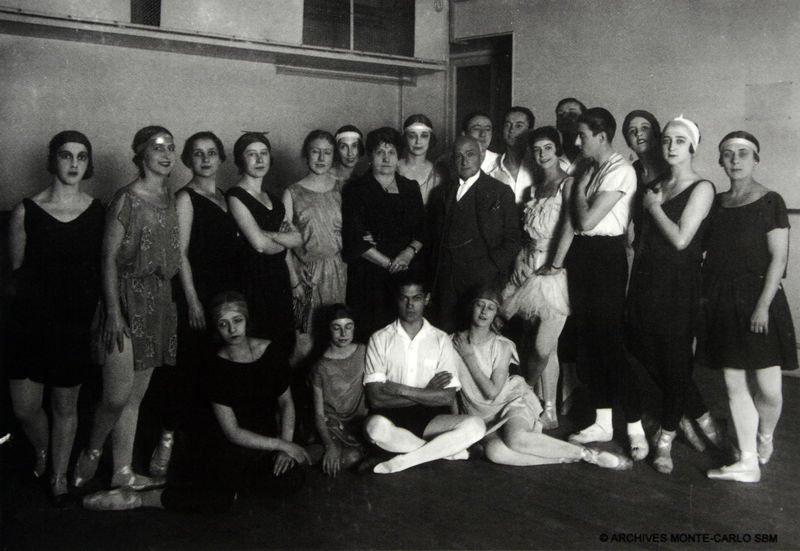
Titel: Probe in Monte Carlo
Standort: Monte Carlo
Institution: Société des Bains de Mer
Schlagwörter: frauen, männer, sitzend, stehend, gruppenfoto